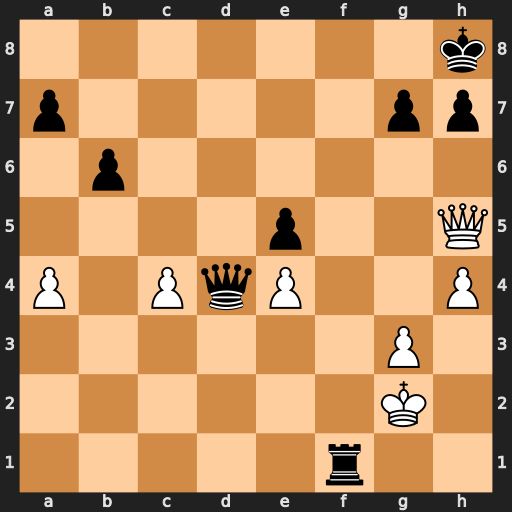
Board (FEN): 7k/p5pp/1p6/4p2Q/P1PqP2P/6P1/6K1/5r2
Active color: w
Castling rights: -
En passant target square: -
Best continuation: Qe8+ Rf8 Qxf8#